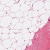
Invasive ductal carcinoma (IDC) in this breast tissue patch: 0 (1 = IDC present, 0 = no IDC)